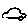
Label: car